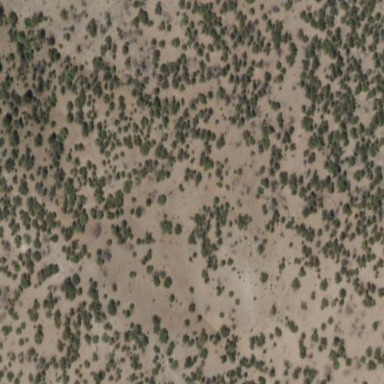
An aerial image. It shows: Patch of scrub vegetation.